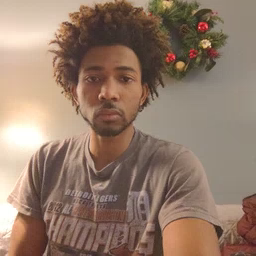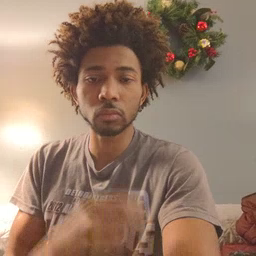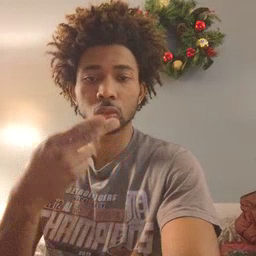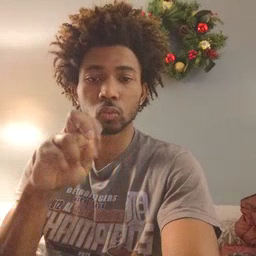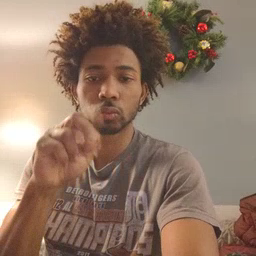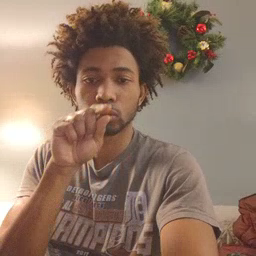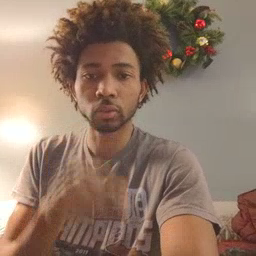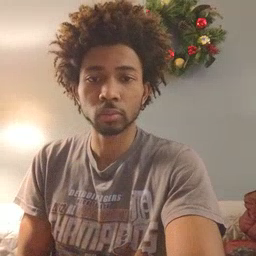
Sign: hen